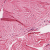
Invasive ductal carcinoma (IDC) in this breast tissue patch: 0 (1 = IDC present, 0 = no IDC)